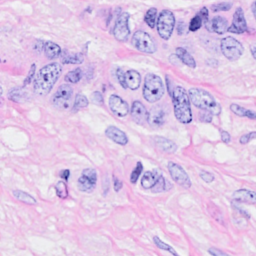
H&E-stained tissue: Breast